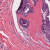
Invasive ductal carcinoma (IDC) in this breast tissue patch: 0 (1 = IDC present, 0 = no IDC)